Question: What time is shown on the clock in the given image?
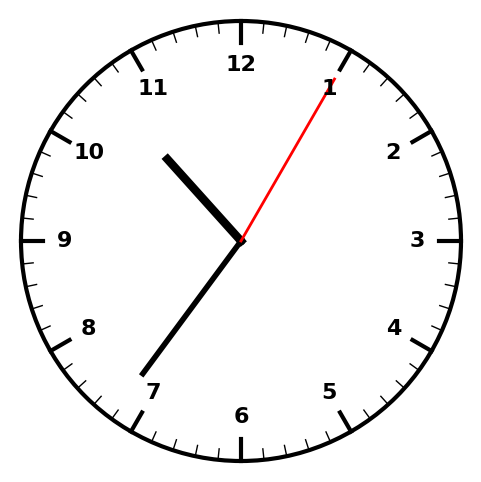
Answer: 10:36:05